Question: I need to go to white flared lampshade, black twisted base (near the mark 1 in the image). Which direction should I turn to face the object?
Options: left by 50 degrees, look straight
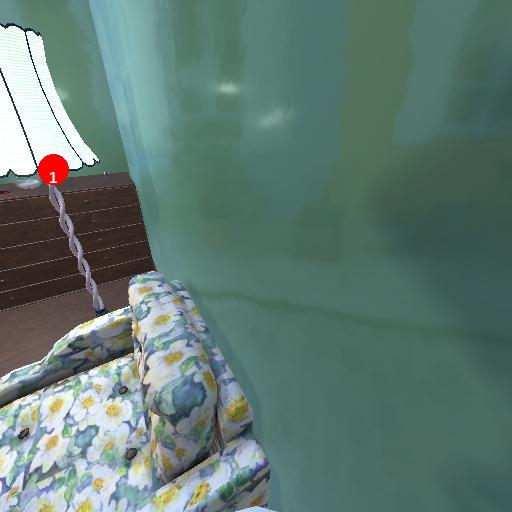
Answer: left by 50 degrees